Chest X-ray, PA view. Patient: 44 years old, sex F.
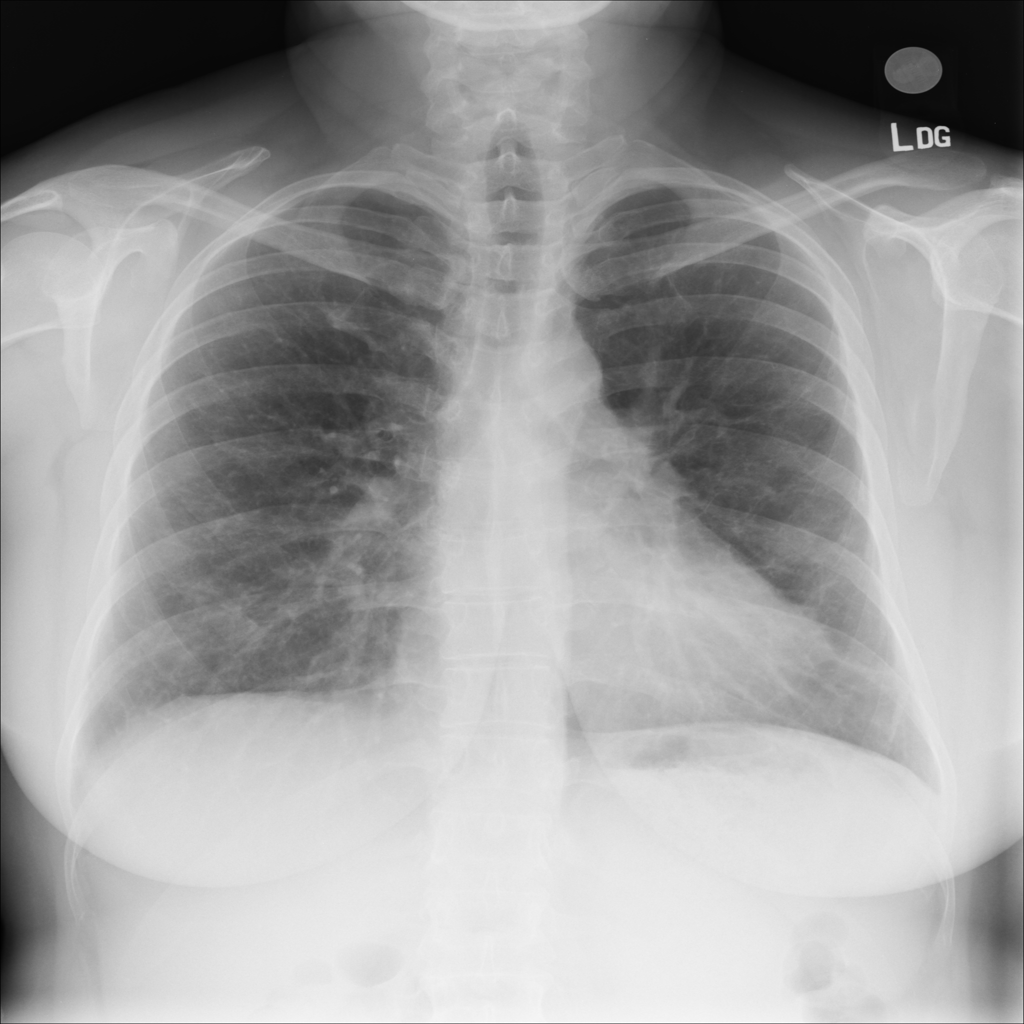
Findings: No Finding